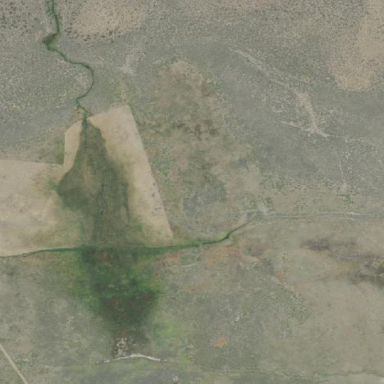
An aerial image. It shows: Wet meadow characterized by grassland vegetation.